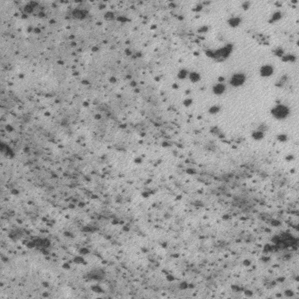
Label: frost